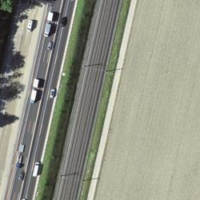
EUNIS habitat code: 57
Species observed at this site:
Prunus spinosa